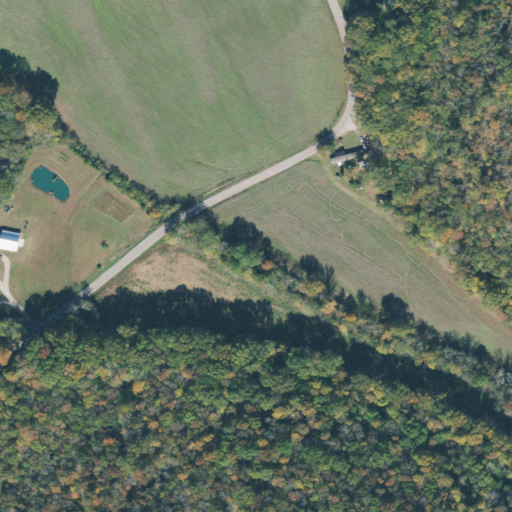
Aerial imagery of valley in Tennessee named Parmley Hollow containing deciduous forest, pasture, cultivated crops, open development, low intensity development, and mixed forest